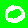
Digit: 0